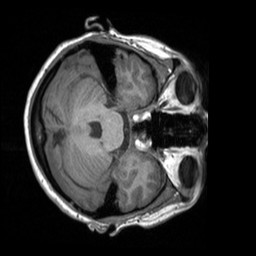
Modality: T1w
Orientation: axial
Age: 21
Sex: female